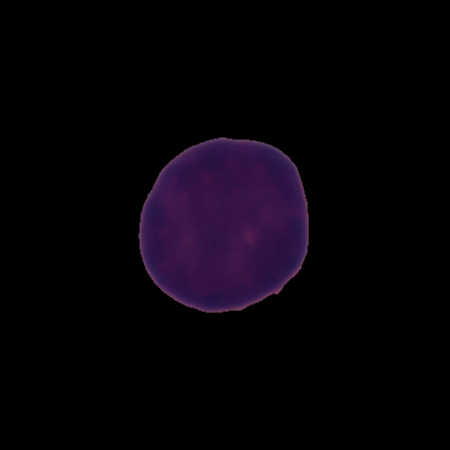
Label: healthy